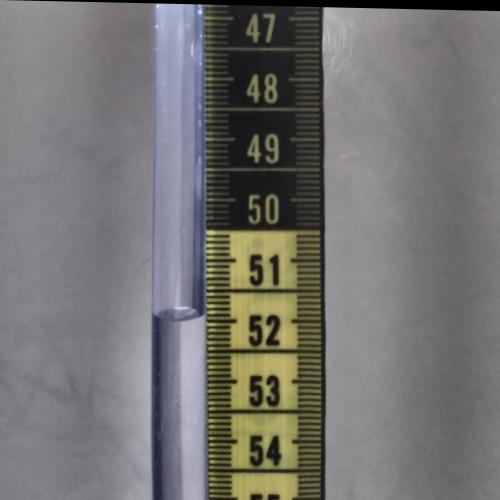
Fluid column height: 52.0 cm